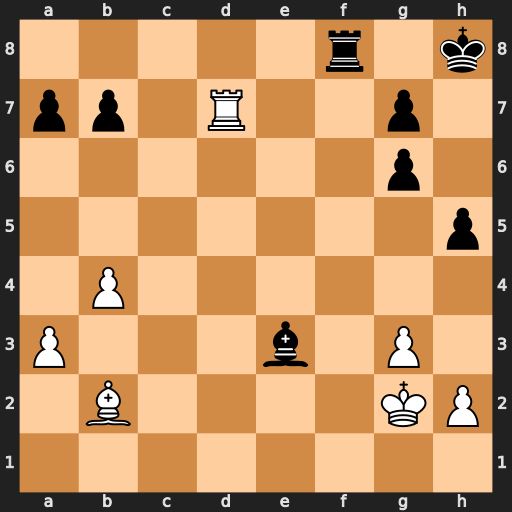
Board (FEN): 5r1k/pp1R2p1/6p1/7p/1P6/P3b1P1/1B4KP/8
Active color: w
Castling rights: -
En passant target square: -
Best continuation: Bxg7+ Kg8 Bxf8